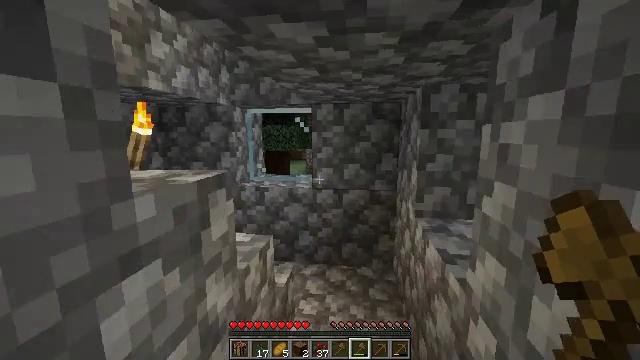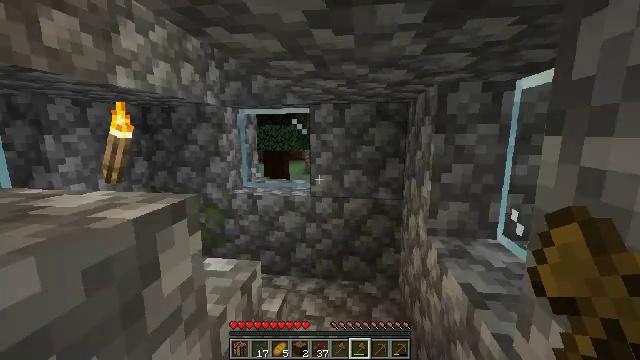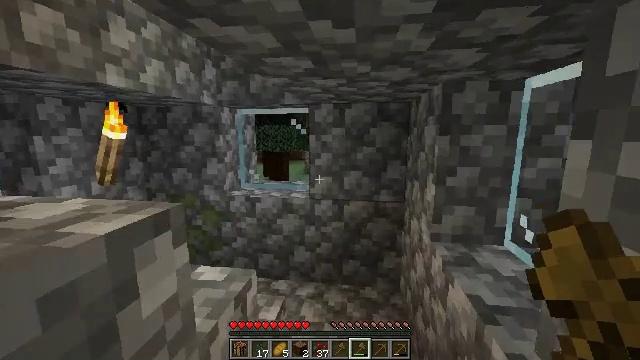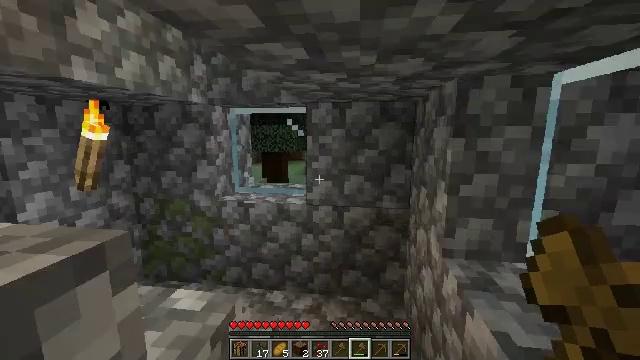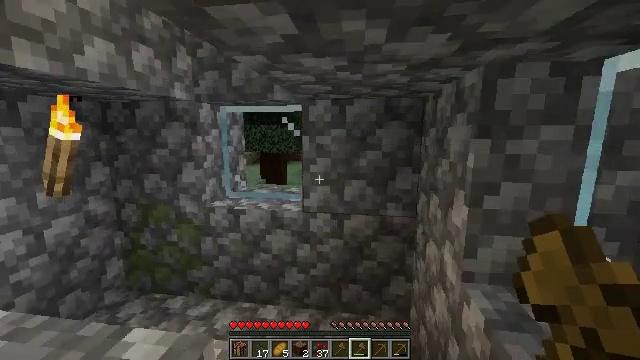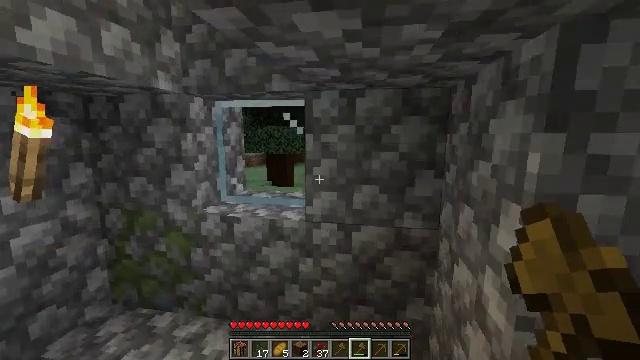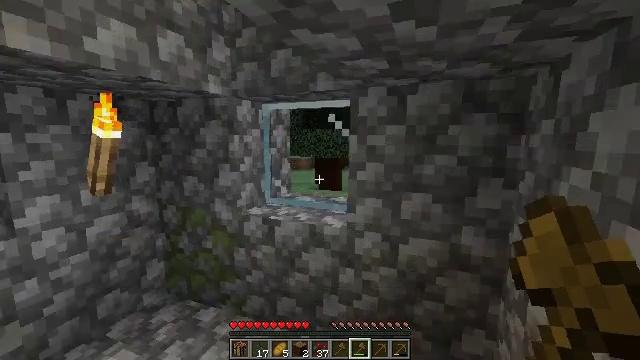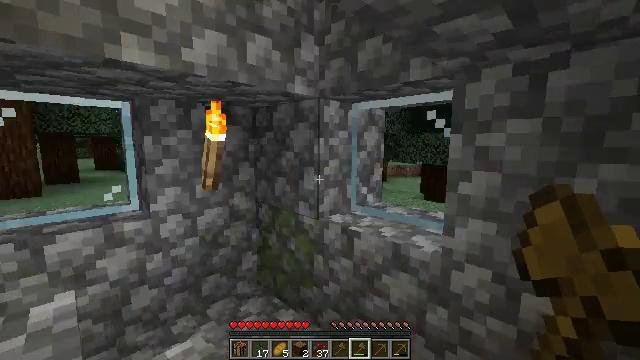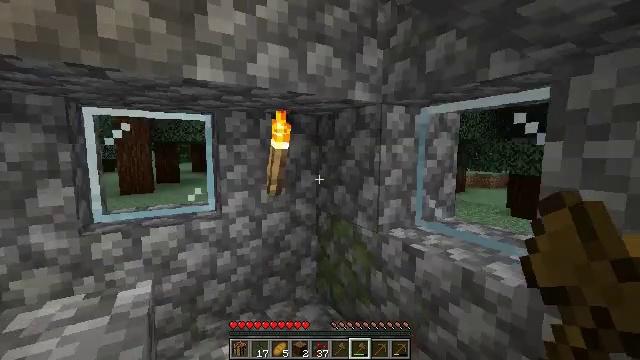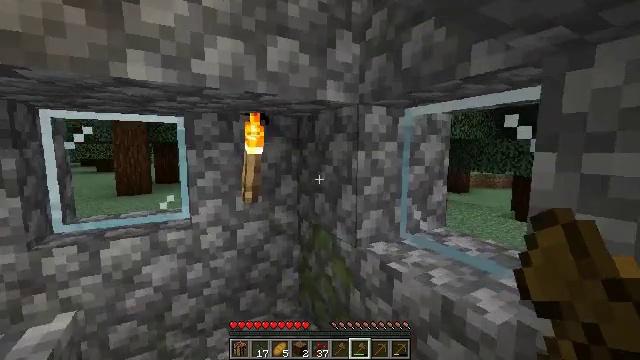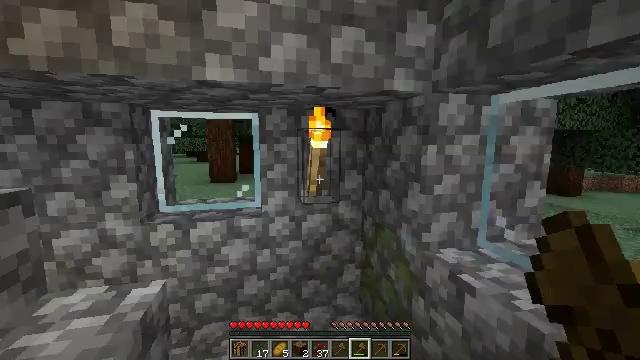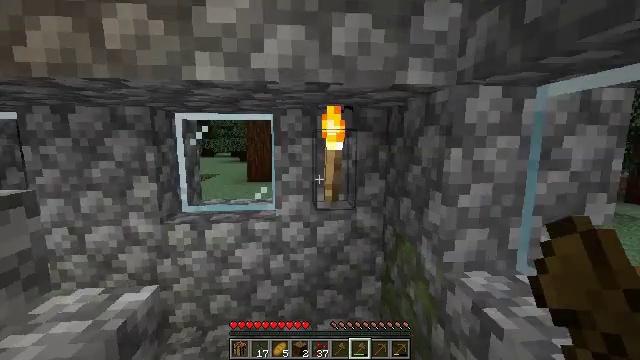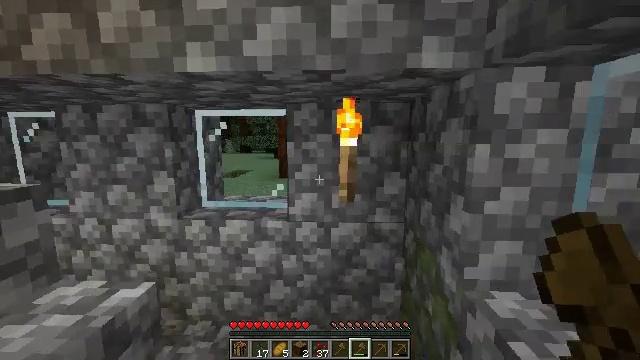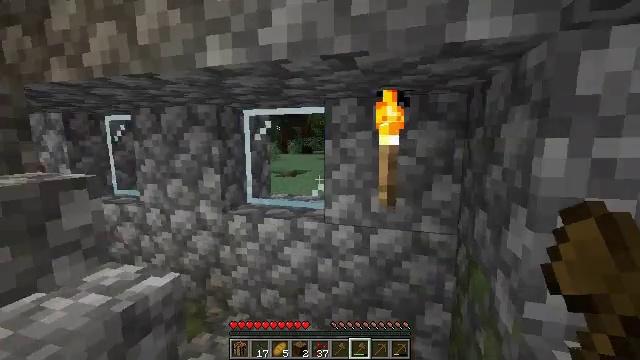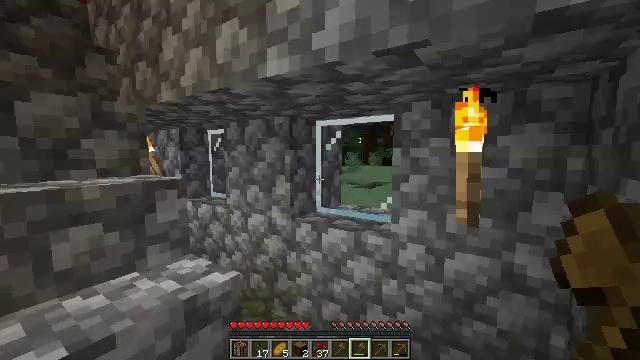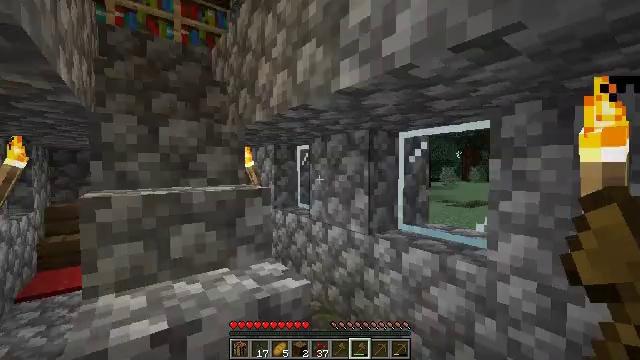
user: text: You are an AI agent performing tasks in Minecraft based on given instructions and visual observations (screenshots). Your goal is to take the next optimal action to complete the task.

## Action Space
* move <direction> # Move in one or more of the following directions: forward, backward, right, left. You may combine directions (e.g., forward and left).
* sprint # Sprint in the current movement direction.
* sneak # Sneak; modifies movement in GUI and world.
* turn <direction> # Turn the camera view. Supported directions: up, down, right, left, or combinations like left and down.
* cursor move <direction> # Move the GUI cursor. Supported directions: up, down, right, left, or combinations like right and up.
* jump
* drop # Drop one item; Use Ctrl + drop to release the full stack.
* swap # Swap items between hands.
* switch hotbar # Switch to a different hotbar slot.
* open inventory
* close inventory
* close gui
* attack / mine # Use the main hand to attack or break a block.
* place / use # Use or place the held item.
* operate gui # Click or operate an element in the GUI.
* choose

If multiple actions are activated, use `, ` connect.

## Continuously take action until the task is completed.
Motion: motion action
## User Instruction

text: Destroy the bookshelf.
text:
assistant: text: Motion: move forward
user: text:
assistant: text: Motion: move forward
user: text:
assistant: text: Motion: move forward
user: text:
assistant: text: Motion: move forward
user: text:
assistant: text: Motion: move forward, turn left
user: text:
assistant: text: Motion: move forward and move right, turn left
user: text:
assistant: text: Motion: move forward and move right, turn left and up
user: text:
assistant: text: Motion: move forward and move right, turn left and up
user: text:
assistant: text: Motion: move forward and move right, turn left
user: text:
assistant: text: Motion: move forward and move right, turn left and down
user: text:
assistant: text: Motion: move forward and move right, turn left
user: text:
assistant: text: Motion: move forward and move right, turn left
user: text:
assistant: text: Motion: move forward and move right, turn left
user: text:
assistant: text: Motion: move forward and move right, turn left and up
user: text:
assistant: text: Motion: move forward and move right, turn left and up
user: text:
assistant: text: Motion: move forward, turn left and up
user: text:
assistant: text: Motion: move forward, turn left and up
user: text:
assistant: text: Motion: move forward, turn left
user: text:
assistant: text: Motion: move forward, turn left
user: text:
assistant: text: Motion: no_op
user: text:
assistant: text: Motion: no_op
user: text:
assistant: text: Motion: move forward
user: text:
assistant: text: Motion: move forward
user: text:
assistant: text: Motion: move forward
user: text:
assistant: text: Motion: move forward, turn right
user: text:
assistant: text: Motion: move forward, turn right
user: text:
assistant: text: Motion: move forward, turn right
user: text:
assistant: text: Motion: move forward, turn right and down
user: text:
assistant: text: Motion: move forward, turn down
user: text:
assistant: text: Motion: move forward